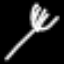
Label: fork